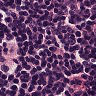
Metastatic tissue present: no